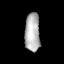
Tissue: lung
Cell type: Epithelial cells
Senescence score: 0.2306
Nuclear area (px): 572
Mean DAPI intensity: 178.493